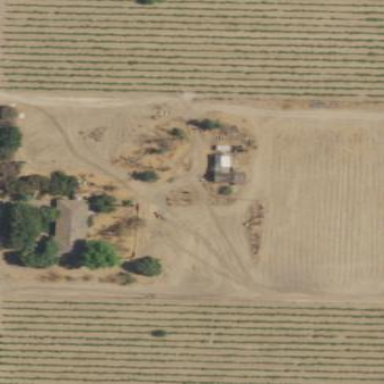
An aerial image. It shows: Vineyard.